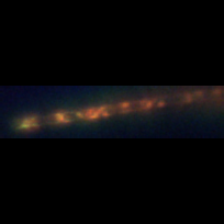
Taxon: Leptocylindrus
Group: Diatoms